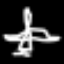
Label: angel